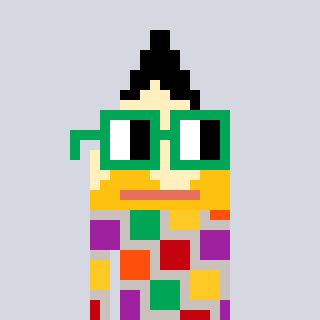
a pixel art character with square green glasses, a pencil-shaped head and a foggrey-colored body on a cool background